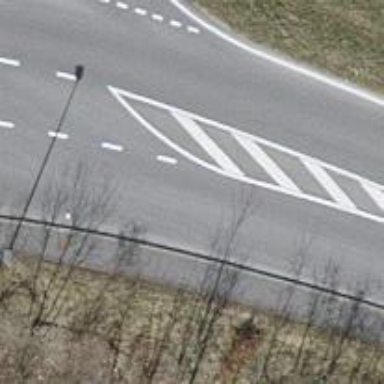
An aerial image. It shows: Secondary road with asphalt surface.